【题型】填空题　【知识点】函数　【难度】medium
已知函数 $f(x) = \frac{\sin(2\pi x) + \cos(2\pi x)}{2} + \left| \frac{\sin(2\pi x) - \cos(2\pi x)}{2} \right|$，对任意 $x \in \mathbf{R}$，都有不等式 $f(x_1) \le f(x) \le f(x_2)$ 恒成立，则 $|x_2 - x_1|$ 的最小值为\_\_\_\_\_\_\_\_。
【解答】
\noindent \textcolor{red}{【答案】 $\frac{3}{8}$}

\vspace{1em}

\noindent \textcolor{red}{【分析】 先化简函数的解析式，再作出函数一个周期的图象，由三角函数的性质，确定 $|x_2 - x_1|$ 的最小值为相邻最小值与最大值处横坐标差的绝对值，即可得解。}

\vspace{1em}

\noindent \textcolor{red}{【详解】 由 $f(x) = \begin{cases} \sin 2\pi x & \sin 2\pi x \ge \cos 2\pi x \\ \cos 2\pi x & \sin 2\pi x < \cos 2\pi x \end{cases}$，}

\noindent 所以函数在一个周期的图象如图所示，

\vspace{1em}

\noindent \textcolor{red}{因为对任意 $x \in \mathbf{R}$，都有不等式 $f(x_1) \le f(x) \le f(x_2)$ 恒成立，}

\noindent \textcolor{red}{即当 $x = x_1$ 时，函数 $y = f(x)$ 取最小值，当 $x = x_2$ 时，函数 $y = f(x)$ 取最大值，}

\noindent \textcolor{red}{则 $|x_2 - x_1|$ 的最小值为 $\frac{5}{8} - \frac{1}{4} = \frac{3}{8}$。}

\noindent \textcolor{red}{故答案为 $\frac{3}{8}$。}

\vspace{1em}

\noindent \textcolor{red}{【点睛】 本题考查考查三角函数的图象和性质，确定 $|x_2 - x_1|$ 的最小值为相邻最小值与最大值处横坐标差的绝对值是关键，属于中档题。}

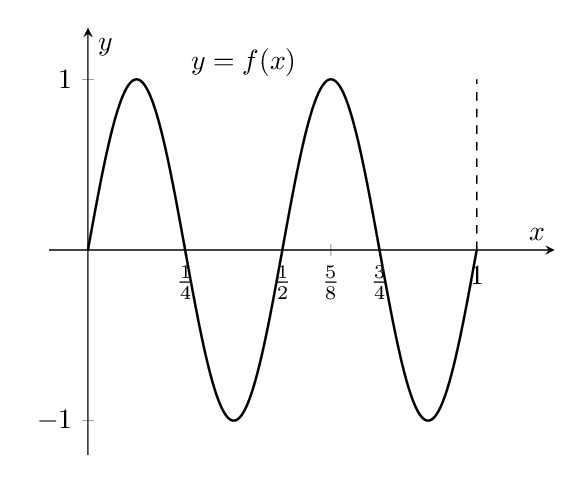